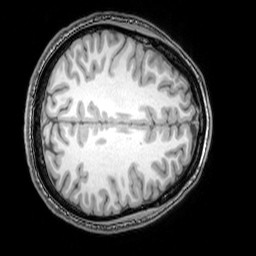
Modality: T1w
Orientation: axial
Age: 24
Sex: male
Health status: healthy
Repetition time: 0.081 s
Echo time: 0.037 s